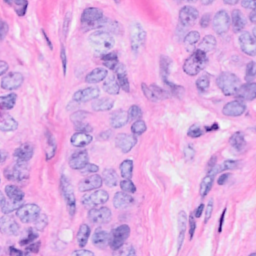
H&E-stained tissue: Breast